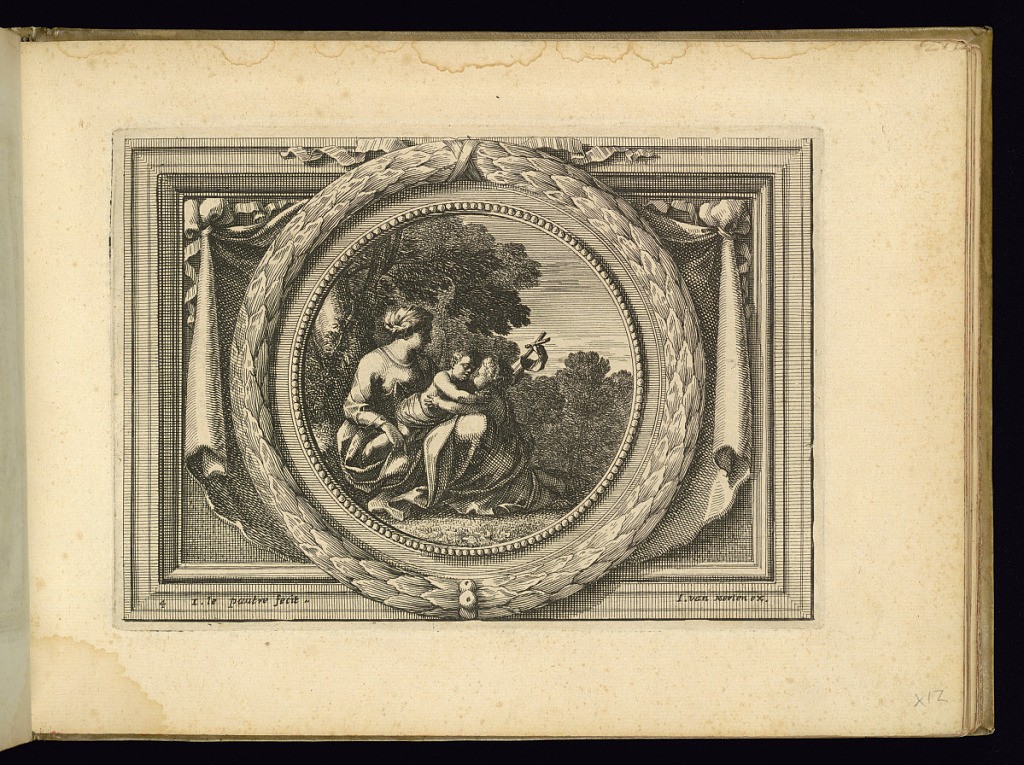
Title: Panel Design with the Virgin Mary, Jesus, and Saint John
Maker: Jean Le Pautre, French, 1618–1682
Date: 1654
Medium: Etching on laid paper
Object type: Print
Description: Decorative panel with the figures of the Virgin Mary, baby Jesus Christ, and Saint John the Baptiste in a landscape, framed within a medallion on drapery tied with ribbons. The medallion is framed by laurel leaf and ribbon molding and a bead course. The plate is signed and numbered.